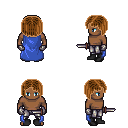
a pixel art fantasy rpg character, male body template, human, dark skin, blue cape, metal pants, brown pageboy hairstyle, metal gloves, black shoes, dagger, four views (front, back, left, right), 2x2 character sprite sheet, small pixel art, hard edges, no anti-aliasing